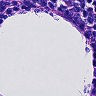
Metastatic tissue present: no